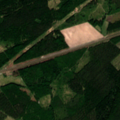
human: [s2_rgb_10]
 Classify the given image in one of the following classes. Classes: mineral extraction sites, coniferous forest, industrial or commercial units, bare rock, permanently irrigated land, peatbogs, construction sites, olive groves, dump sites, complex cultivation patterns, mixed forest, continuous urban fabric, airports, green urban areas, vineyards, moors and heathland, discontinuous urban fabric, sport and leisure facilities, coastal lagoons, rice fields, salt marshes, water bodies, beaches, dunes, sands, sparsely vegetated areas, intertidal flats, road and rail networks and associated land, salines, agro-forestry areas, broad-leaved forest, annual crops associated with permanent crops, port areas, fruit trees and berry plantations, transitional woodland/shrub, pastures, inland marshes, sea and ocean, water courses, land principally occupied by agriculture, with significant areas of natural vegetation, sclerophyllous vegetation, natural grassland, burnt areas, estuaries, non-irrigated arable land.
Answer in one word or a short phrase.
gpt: coniferous forest, mixed forest, transitional woodland/shrub